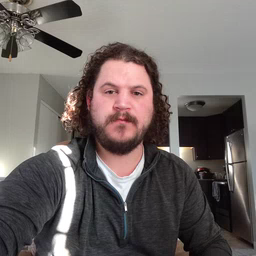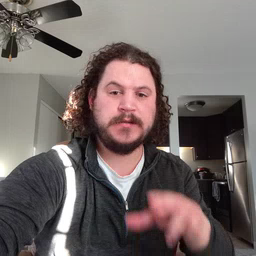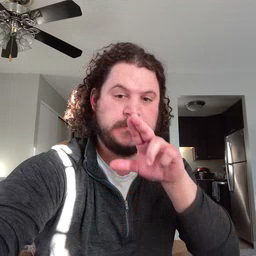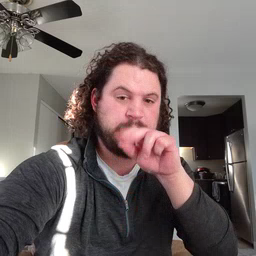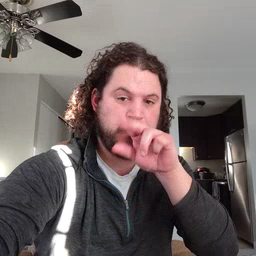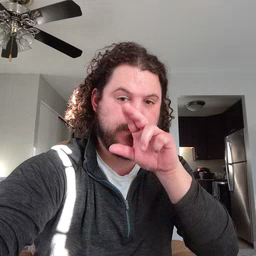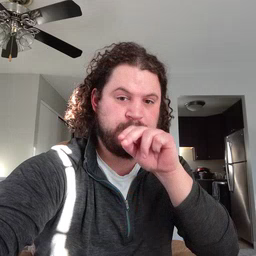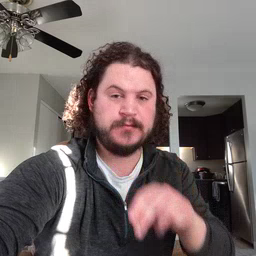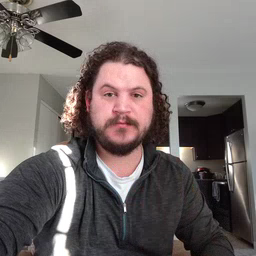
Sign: duck